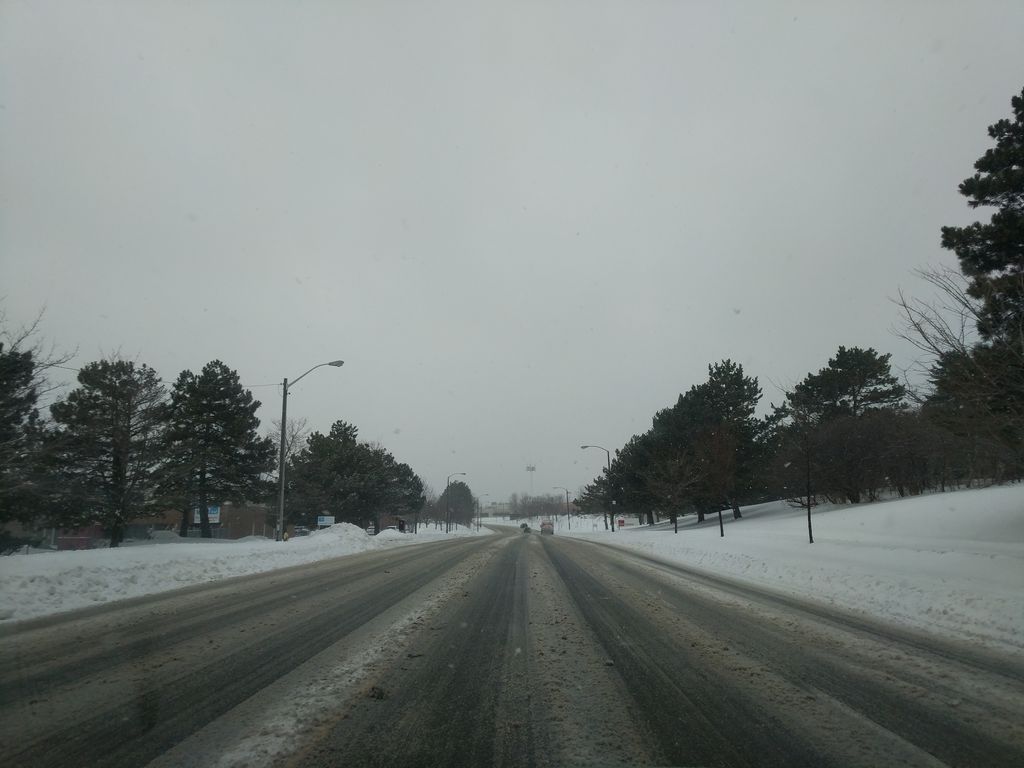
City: toronto